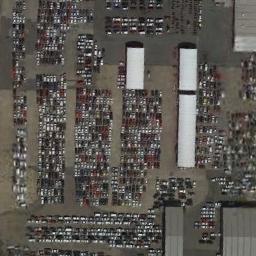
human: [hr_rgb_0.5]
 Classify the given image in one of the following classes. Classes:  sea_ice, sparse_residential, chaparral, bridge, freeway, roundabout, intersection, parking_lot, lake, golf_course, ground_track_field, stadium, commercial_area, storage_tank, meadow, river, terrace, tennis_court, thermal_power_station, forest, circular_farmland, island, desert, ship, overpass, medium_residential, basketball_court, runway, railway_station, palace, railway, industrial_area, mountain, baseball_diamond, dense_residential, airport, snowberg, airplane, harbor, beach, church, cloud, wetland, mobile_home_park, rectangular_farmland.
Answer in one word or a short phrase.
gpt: parking_lot